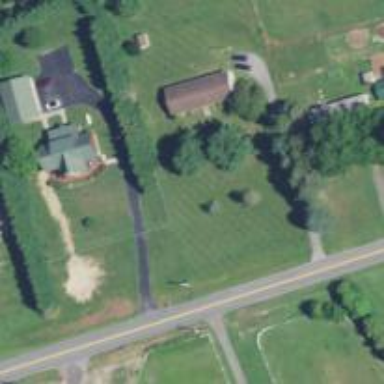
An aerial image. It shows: Driveway.